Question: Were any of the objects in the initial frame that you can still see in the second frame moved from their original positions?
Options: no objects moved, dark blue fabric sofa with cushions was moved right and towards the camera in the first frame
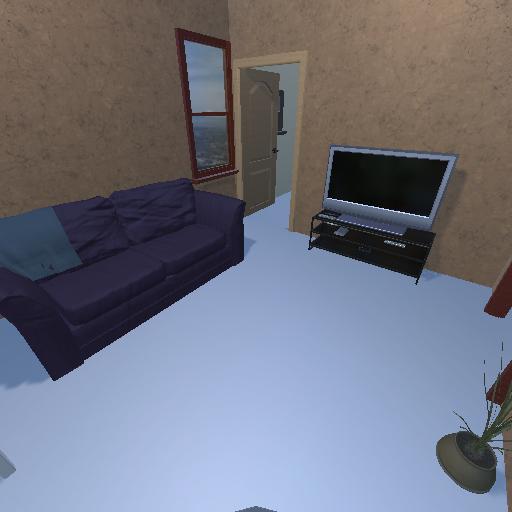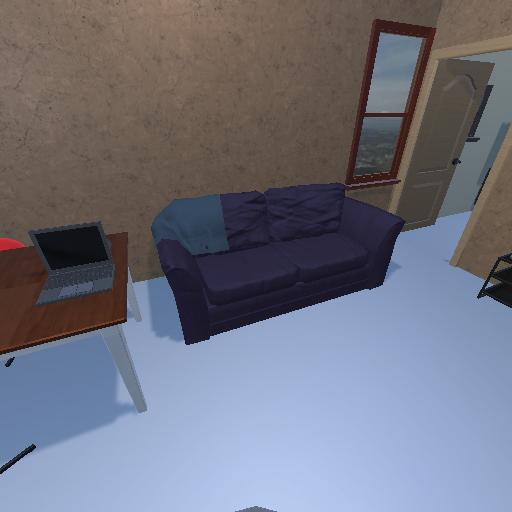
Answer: no objects moved